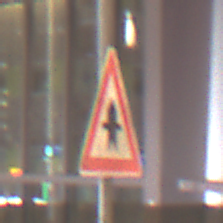
Verkehrszeichen: Vorfahrt
Umgebung: Indoor, Urban
Tageszeit: NotSpecified
Wetter: NotSpecified
Licht: Artificial
Jahreszeit: NotSpecified
Kontrast: MediumContrast